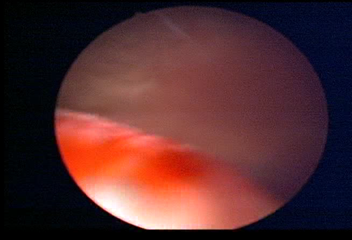
Modality: WLC
Class: Normal mucosa
Bladder cancer association: No